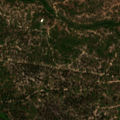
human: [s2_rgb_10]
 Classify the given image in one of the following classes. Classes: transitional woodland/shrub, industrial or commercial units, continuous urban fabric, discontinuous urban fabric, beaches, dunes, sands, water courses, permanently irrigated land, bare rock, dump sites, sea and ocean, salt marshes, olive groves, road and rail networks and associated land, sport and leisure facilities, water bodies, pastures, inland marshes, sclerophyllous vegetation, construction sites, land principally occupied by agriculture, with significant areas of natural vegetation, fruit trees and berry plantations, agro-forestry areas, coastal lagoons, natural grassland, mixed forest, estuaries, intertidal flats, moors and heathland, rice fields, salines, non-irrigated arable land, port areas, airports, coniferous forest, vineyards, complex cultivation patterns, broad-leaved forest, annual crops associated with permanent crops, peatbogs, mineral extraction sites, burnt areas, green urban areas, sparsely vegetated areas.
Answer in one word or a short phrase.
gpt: continuous urban fabric